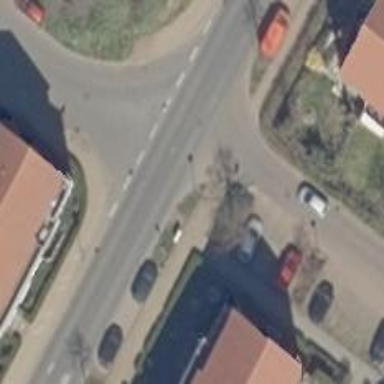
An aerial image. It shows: Road with "give way" sign.